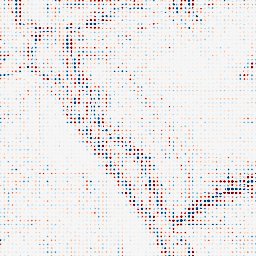
Category: wavelet
Decomposition family: wavelet_dwt
Decomposition parameters: wavelet: db2
level: 3
Upsampling method: sinc_blackman
Upsampling parameters: scale: 8
kernel_size: 4
Upsampling scale: 8